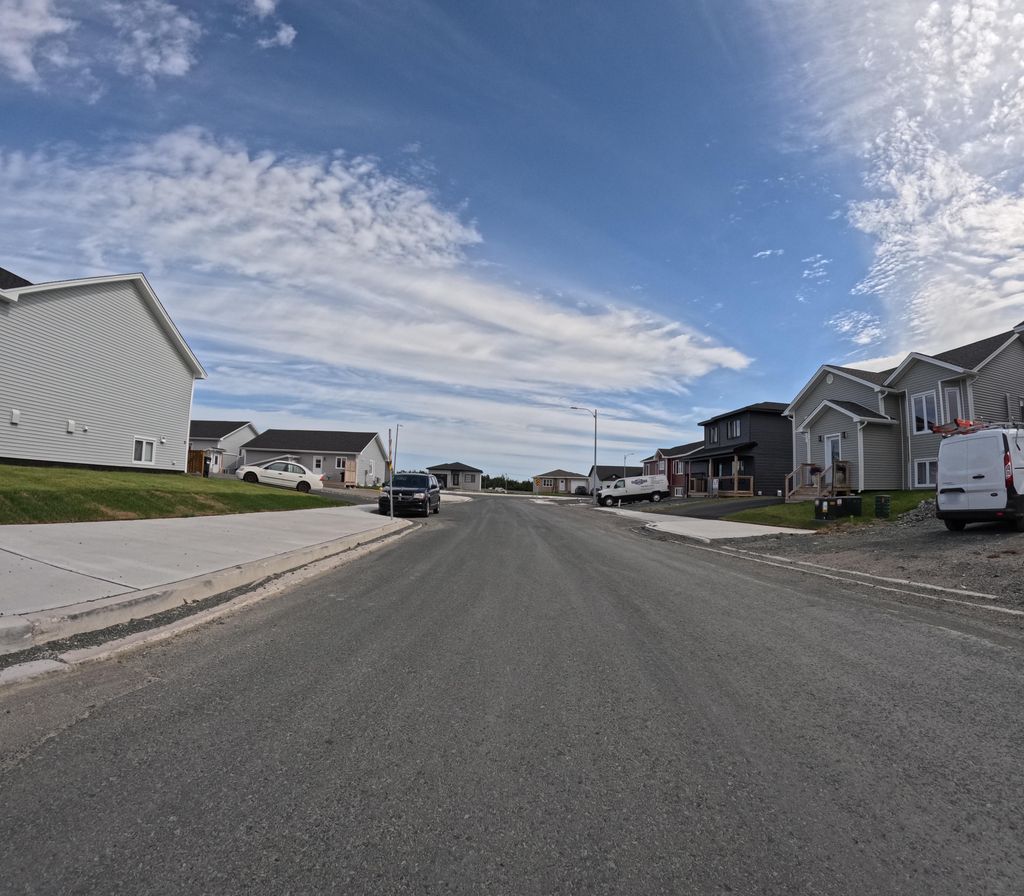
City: st_johns